Aerial crown-view tile of a tropical tree (Barro Colorado Island, Panama), acquired 20250818:
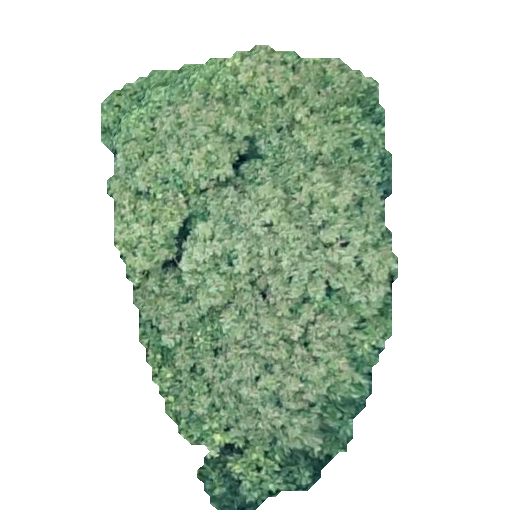
Species: Dipteryx oleifera
GBIF accepted scientific name: Dipteryx oleifera
Crown area: 146.262 m²